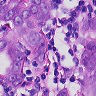
Metastatic tissue present: yes